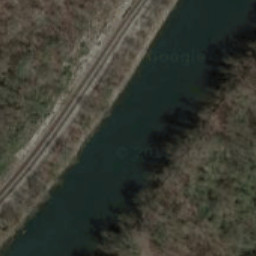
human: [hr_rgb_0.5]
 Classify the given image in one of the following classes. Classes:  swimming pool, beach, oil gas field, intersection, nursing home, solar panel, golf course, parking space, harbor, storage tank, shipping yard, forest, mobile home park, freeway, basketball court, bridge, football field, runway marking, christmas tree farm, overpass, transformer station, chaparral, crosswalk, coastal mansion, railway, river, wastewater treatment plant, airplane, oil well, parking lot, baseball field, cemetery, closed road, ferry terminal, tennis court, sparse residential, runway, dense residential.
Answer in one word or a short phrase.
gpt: river